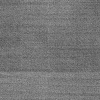
Atmospheric dust classification: dusty